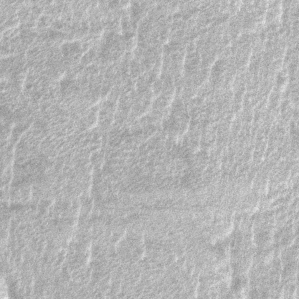
Label: frost